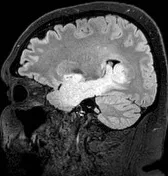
Patient 1 MRI scan of the brain shows diffuse cortico-subcortical T2 and Fluid Attenuated Inversion Recovery (FLAIR) images hyperintense lesions involving the bilateral hippocampal, the fusiform gyri, the right frontoparietal cortex, the left thalamus, and the right pulvinar. Sagittal FLAIR image.
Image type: radiology (mri)